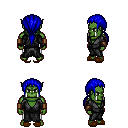
a pixel art fantasy rpg character, male body template, orc, green skin, gray robe, white pants, blue ponytail hairstyle, leather bracers, brown slippers, four views (front, back, left, right), 2x2 character sprite sheet, small pixel art, hard edges, no anti-aliasing